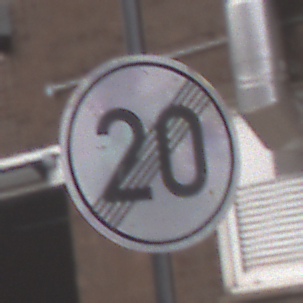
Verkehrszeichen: EndeGeschwindigkeit20
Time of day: MorningAfternoon
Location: Outdoor (Urban)
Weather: Overcast
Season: NotSpecified
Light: Natural